Question: Well, I coded a menu bar into my Python program and I wanted to make a tab in the menu-item-description.
My code:
'''
myMenu = Menu(root)
root.config(menu=myMenu)
menu1 = Menu(myMenu)
myMenu.add_cascade(label='Optionen', menu=menu1)
menu1.add_command(label='Informationen' ' ' 'F5', command = info)
menu1.add_command(label='Beenden' ' ' ' ' 'esc', command = ende)
'''
It works perfectly on UNIX (Ubuntu & Mac OS X) but doesn't work!

Hope someone can help! :-)
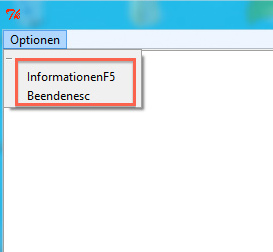
Answer: I think you are out of luck. Menus in Tkinter are native, so you're at the mercy of Microsoft.
If you're trying to provide a string that represents an accelerator, use the 'accelerator' attribute instead of faking it with a tab in the label.
'''
menu1.add_command(label='Informationen', command = info, accelerator="F5")
menu1.add_command(label='Beenden', command = ende, accelerator="esc")
'''